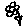
Label: flower